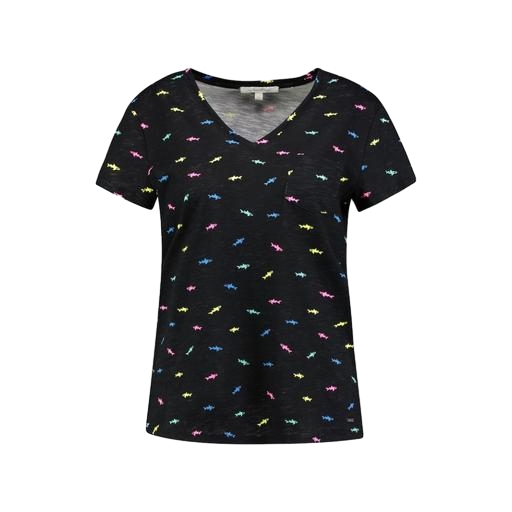
black plus size printed t-shirt only macy, black geo-print t-shirt only macy, multicolor black car t-shirt, white background